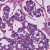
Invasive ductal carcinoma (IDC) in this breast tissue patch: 1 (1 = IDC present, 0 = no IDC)